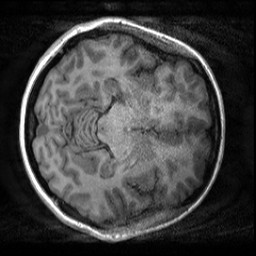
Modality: T1w
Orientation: axial
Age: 23
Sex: female
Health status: healthy
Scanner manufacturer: siemens
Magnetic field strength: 3 T
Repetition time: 2 s
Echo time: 0.00232 s